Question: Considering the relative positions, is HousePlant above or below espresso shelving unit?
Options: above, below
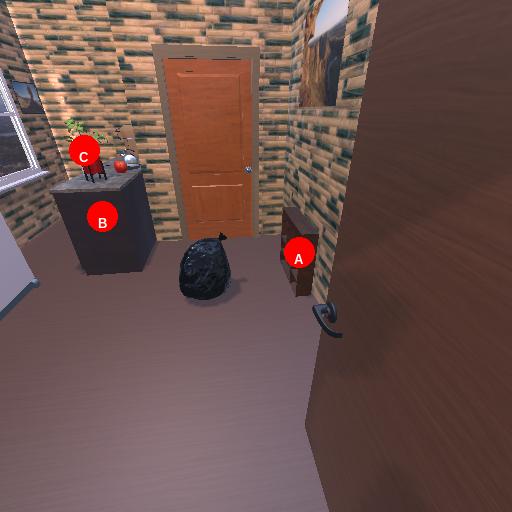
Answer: above